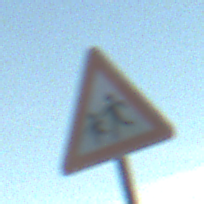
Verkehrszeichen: KinderRechts
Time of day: SunriseSunset
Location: Outdoor (Nature)
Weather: Clear
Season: Winter
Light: Natural